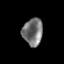
Tissue: prostate
Cell type: Myeloid cells
Senescence score: 0.3488
Nuclear area (px): 530
Mean DAPI intensity: 118.332